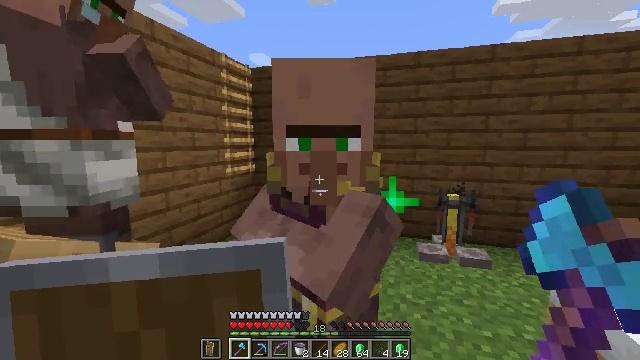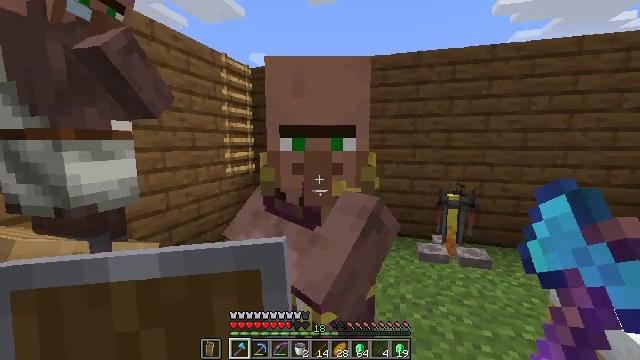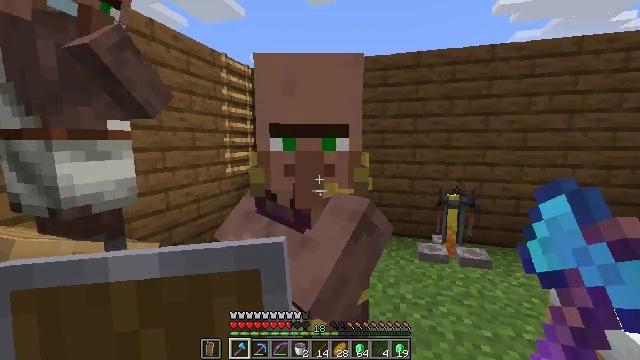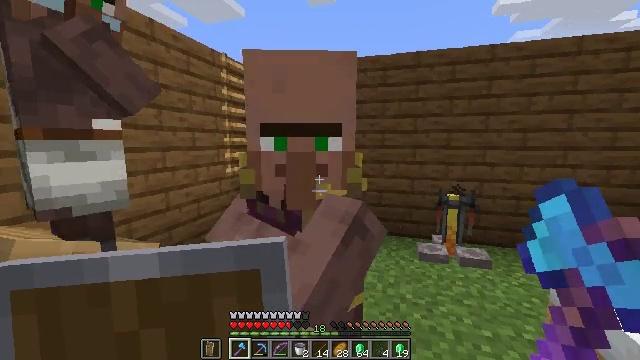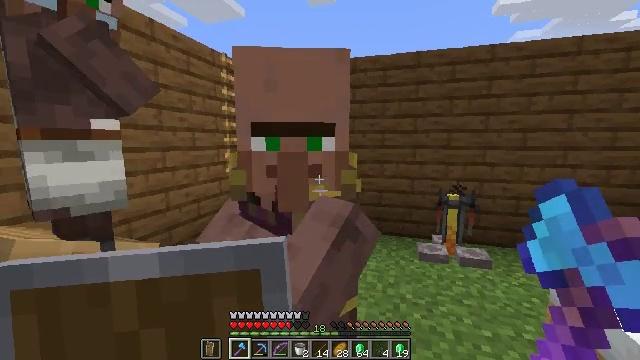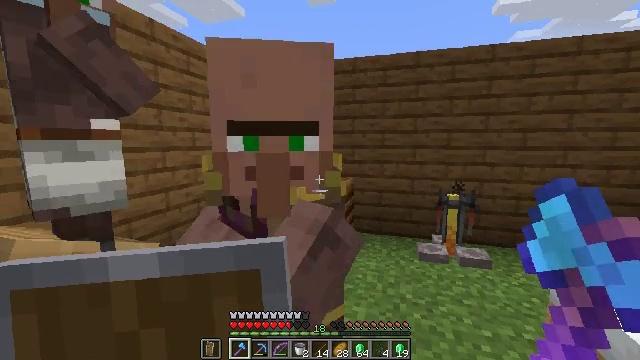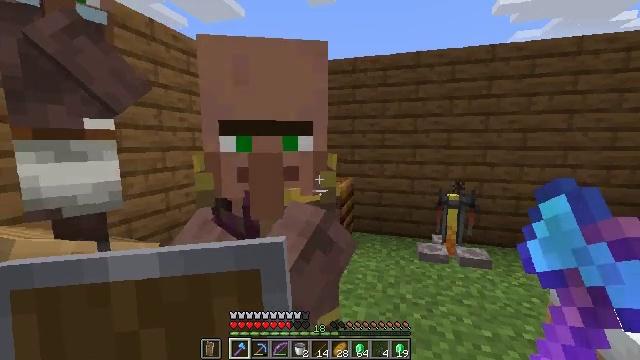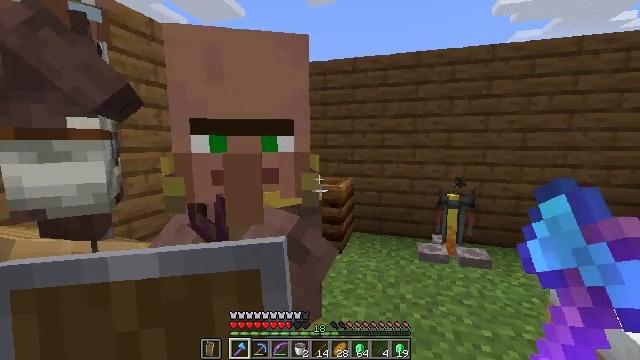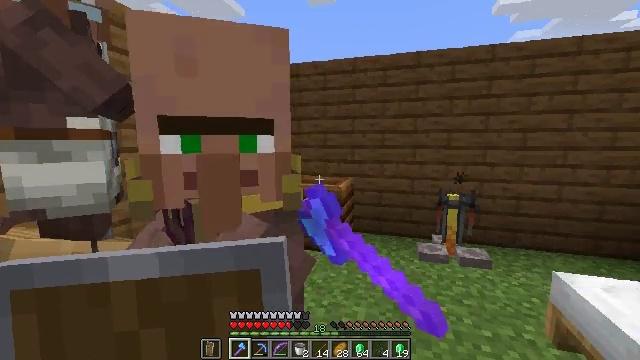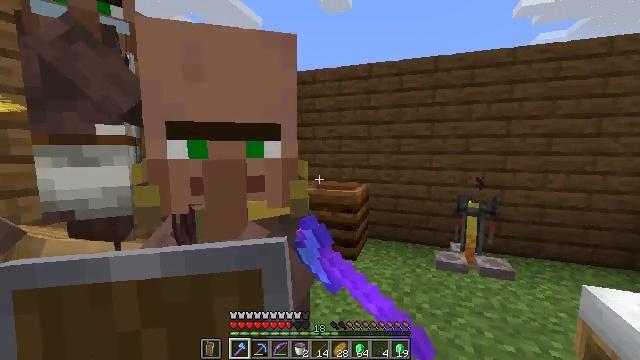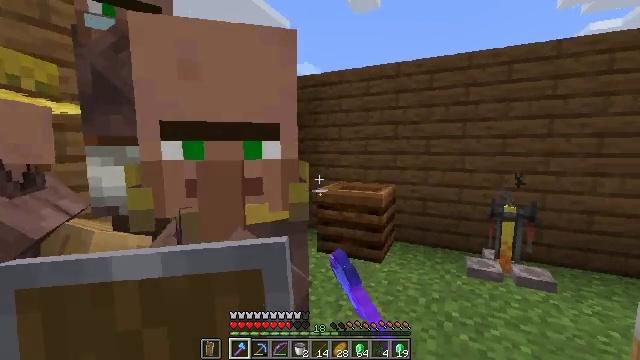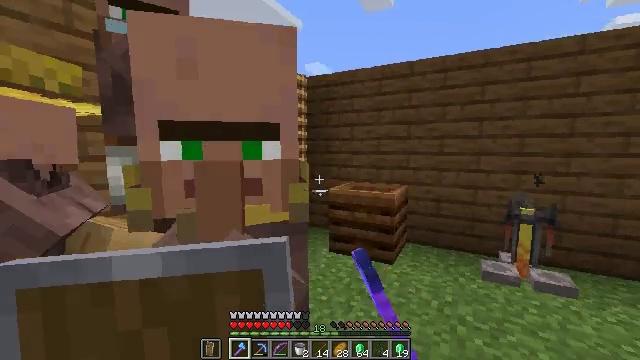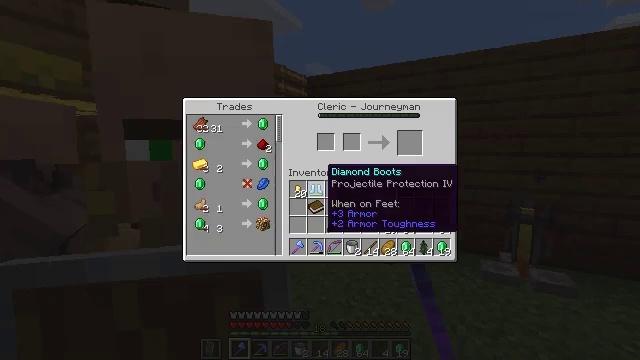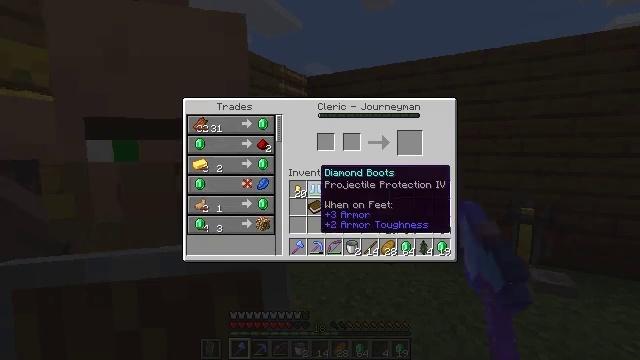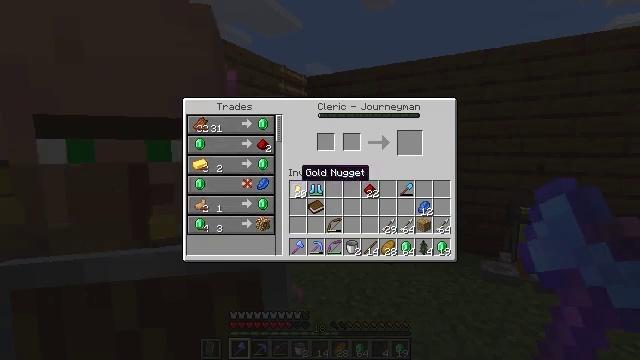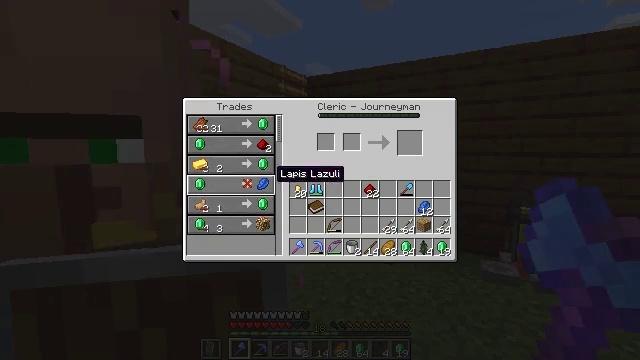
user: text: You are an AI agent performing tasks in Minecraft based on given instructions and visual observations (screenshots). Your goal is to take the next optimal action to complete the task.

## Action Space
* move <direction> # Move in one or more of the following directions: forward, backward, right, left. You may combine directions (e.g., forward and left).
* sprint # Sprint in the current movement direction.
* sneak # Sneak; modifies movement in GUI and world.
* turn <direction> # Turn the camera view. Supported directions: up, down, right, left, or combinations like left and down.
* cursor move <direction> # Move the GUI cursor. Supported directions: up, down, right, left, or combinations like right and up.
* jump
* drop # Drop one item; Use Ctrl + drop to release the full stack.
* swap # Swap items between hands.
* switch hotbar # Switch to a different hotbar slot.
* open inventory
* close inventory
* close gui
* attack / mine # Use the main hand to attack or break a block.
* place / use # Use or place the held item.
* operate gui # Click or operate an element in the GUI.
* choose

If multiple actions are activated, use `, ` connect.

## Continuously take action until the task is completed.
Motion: motion action
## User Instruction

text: Craft a glowstone.
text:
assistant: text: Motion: no_op
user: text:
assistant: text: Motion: no_op
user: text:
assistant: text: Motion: no_op
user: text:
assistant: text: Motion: no_op
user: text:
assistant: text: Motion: no_op
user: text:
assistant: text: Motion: no_op
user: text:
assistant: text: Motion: use / place
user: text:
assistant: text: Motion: use / place
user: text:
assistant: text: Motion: turn left and up, use / place
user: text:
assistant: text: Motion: turn left
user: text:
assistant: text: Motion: turn left
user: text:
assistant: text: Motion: no_op
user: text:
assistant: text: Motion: no_op
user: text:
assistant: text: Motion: cursor move left
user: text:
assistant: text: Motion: cursor move left
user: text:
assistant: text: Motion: cursor move left
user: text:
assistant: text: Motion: cursor move left
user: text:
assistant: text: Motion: cursor move left
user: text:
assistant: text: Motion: no_op
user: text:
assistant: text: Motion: no_op
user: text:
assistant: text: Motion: cursor move right and down
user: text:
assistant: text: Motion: cursor move right and down
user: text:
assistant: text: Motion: no_op
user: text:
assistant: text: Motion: cursor move down
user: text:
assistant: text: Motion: no_op
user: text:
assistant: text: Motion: no_op
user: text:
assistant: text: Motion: no_op
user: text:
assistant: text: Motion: no_op
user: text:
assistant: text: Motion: no_op
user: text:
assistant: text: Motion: no_op